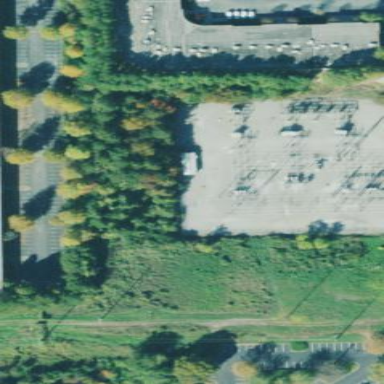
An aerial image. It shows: Distribution power substation secured by fence.